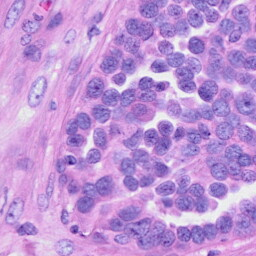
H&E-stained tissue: Ovarian